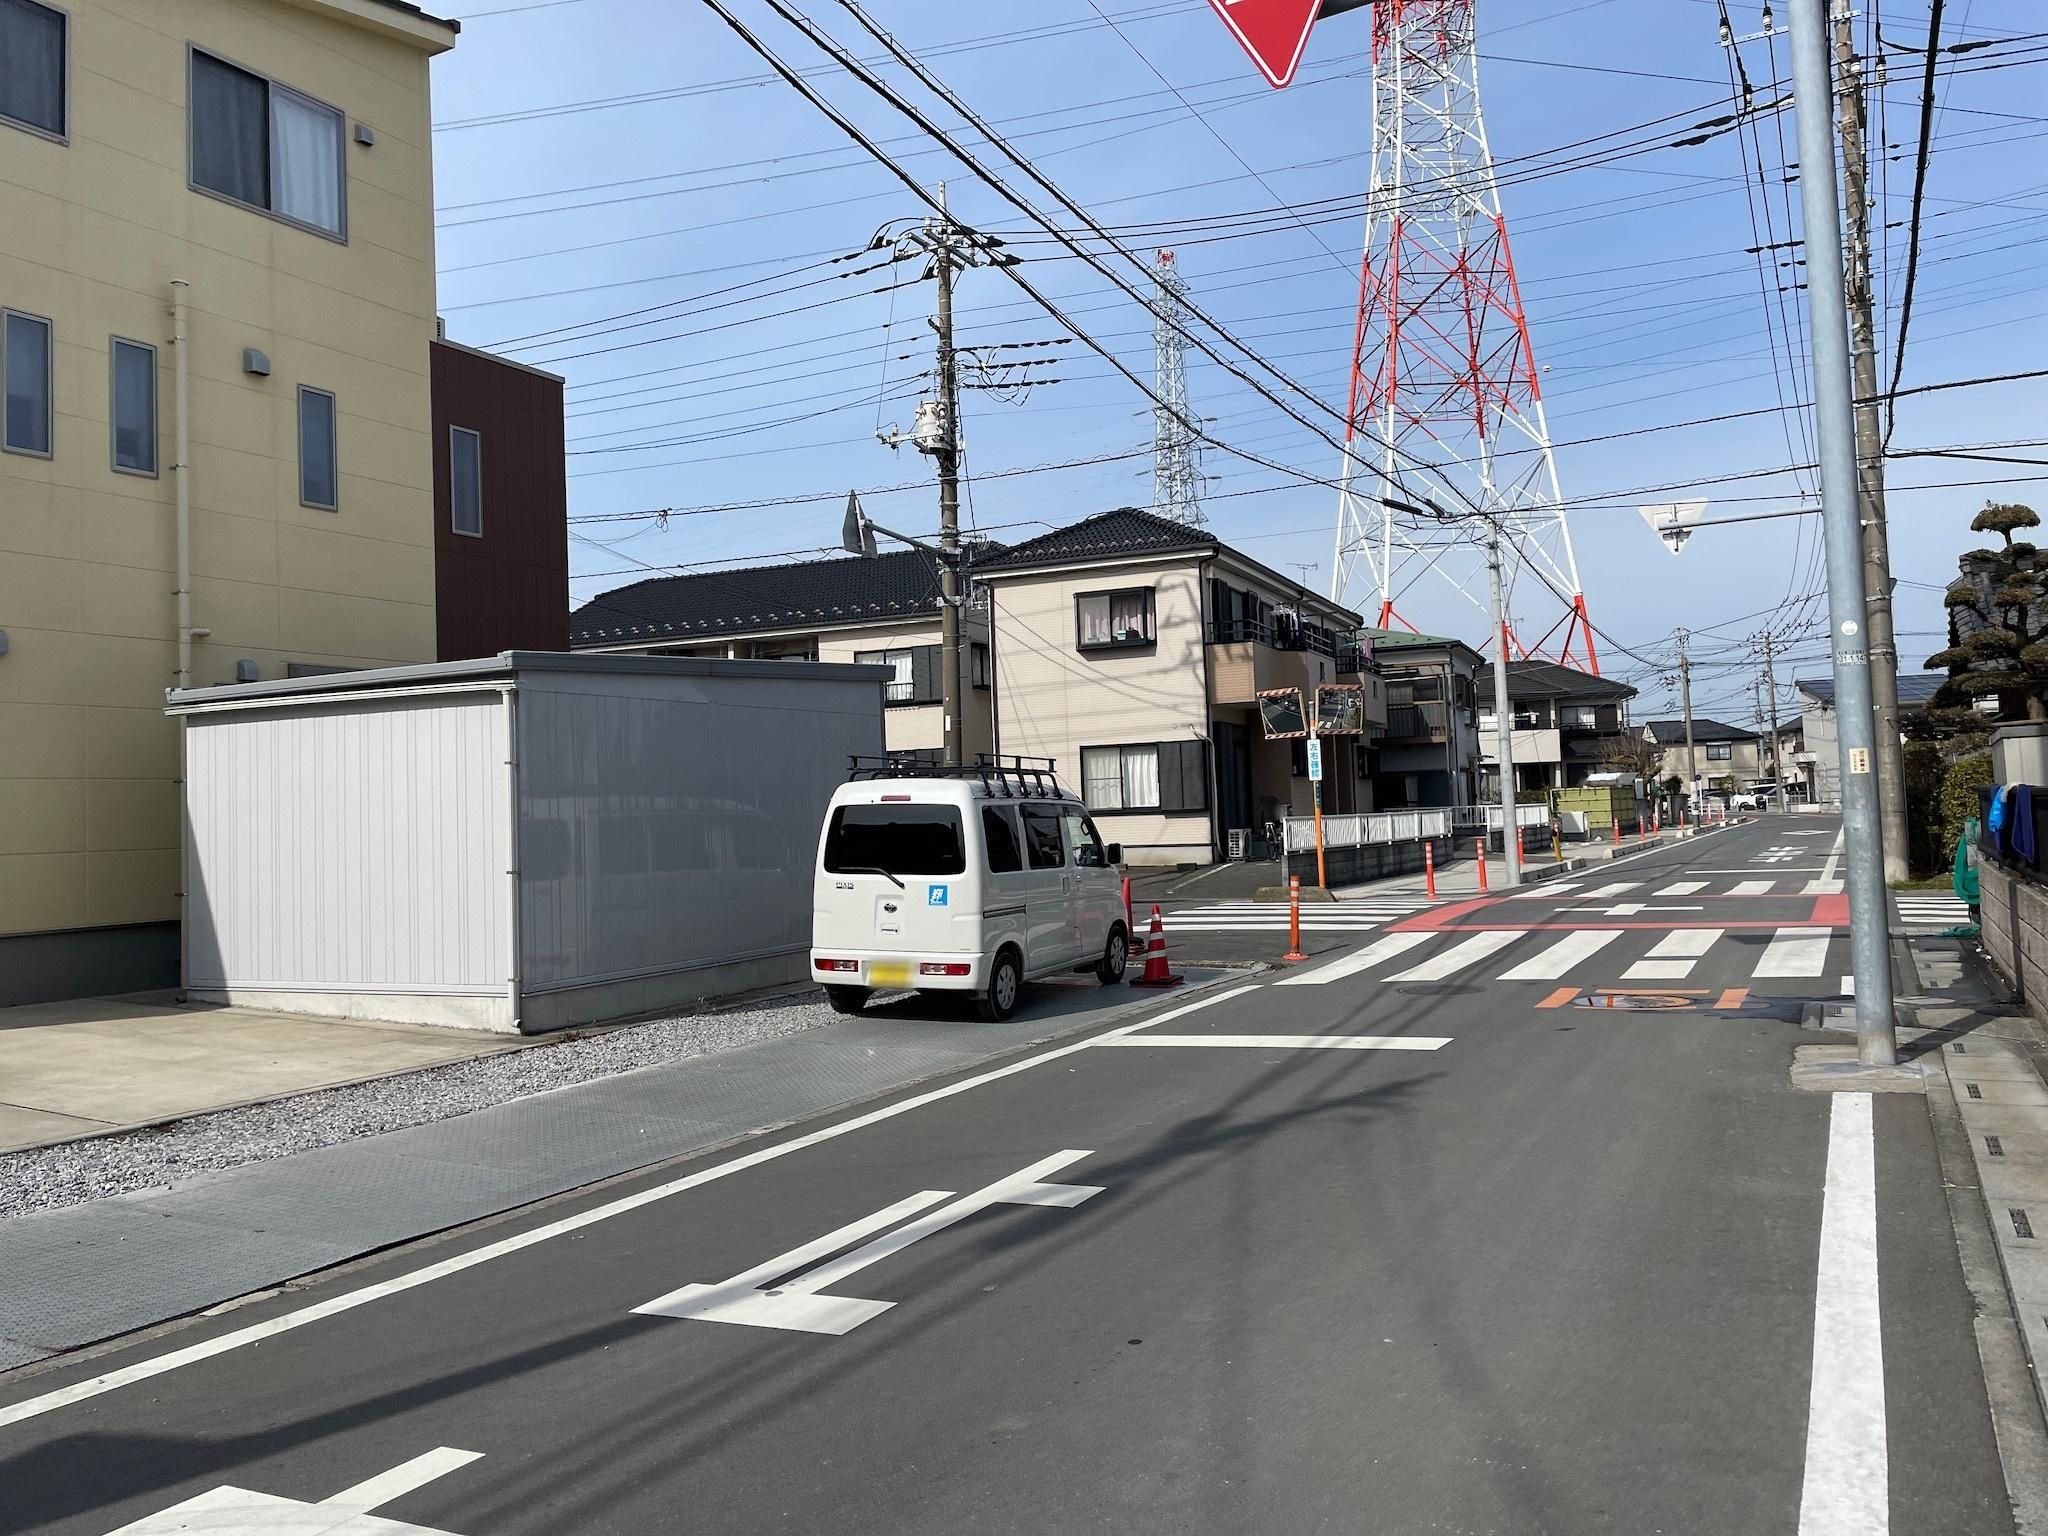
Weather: snowy
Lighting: day
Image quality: good
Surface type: driving surface
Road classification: unclassified
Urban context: urban centre
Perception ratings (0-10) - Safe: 1.39, Lively: 5.95, Beautiful: 3.65, Boring: 4.05, Depressing: 7.58, Wealthy: 5.74